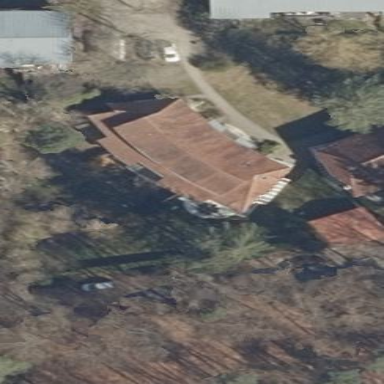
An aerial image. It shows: Terrace building with hipped roof.